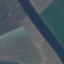
Label: River